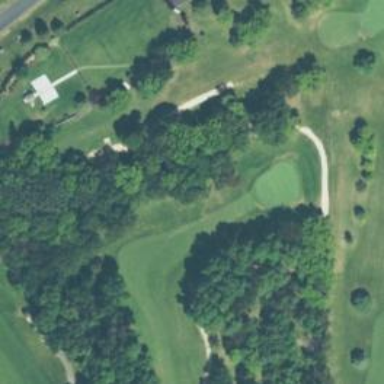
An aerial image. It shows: Grassy golf pitch and fairway for the sport of golf.